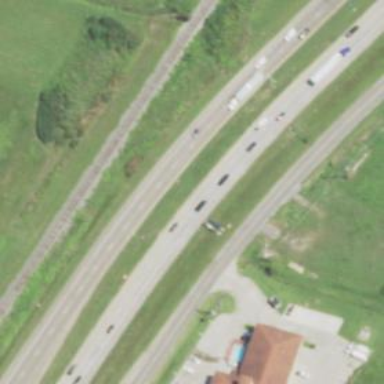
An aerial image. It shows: Expressway with asphalt surface categorized as trunk highway.